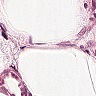
Metastatic tissue present: no